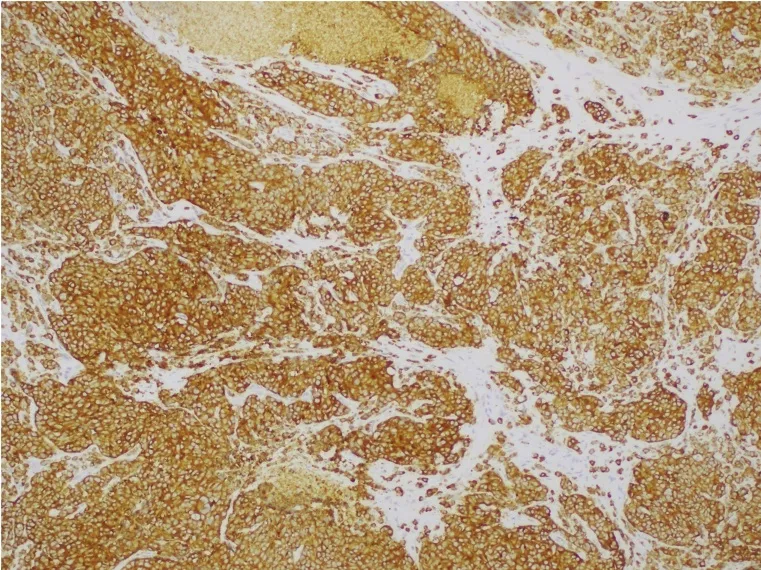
Positive cytoplasmic membrane labelling of synaptophysin in small cell NEC with hyperchromatic nuclei, inconspicuous nucleoli and scant cytoplasm (x100).
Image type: pathology (immunostaining)